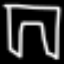
Label: pants